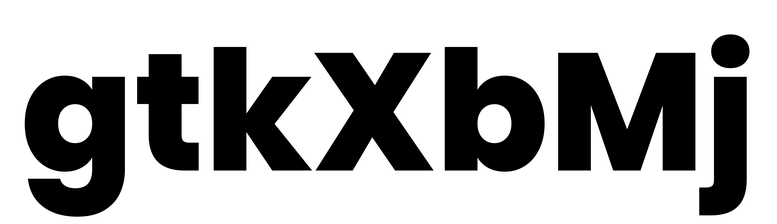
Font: Poppins-ExtraBold